Interaction volume radius: 5 \u00c5
Interaction volume height: 25 \u00c5
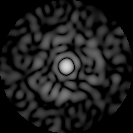
Disorder parameter: 0.8283